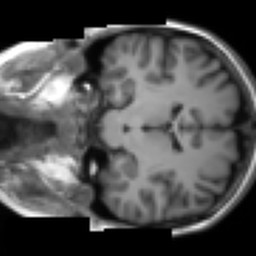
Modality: T1w
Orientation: coronal